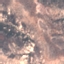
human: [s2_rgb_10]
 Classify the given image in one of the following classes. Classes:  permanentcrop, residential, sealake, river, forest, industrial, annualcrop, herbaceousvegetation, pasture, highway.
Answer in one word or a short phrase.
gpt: HerbaceousVegetation